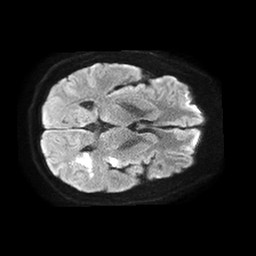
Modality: TRACE
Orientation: axial
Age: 50
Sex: female
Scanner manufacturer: philips
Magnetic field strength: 1.5 T
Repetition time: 4.6 s
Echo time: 0.08517 s